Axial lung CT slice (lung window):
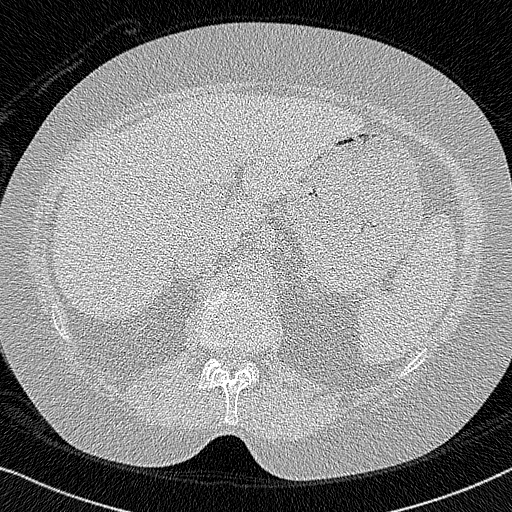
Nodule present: no